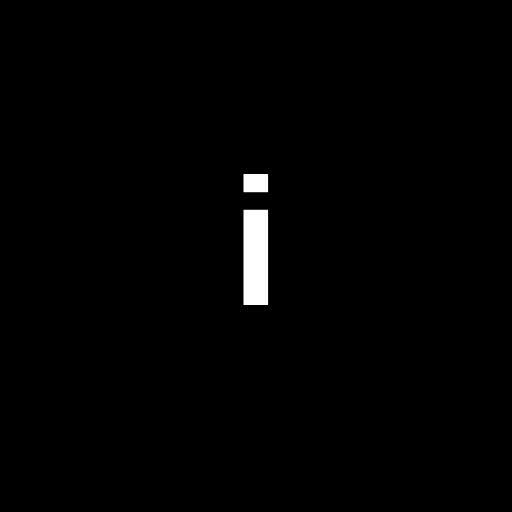
Character: i
Unicode: U+0069 (LATIN SMALL LETTER I)